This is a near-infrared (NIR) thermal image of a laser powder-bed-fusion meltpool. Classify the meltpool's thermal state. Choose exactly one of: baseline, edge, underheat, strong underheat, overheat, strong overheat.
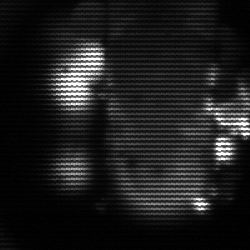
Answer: strong underheat